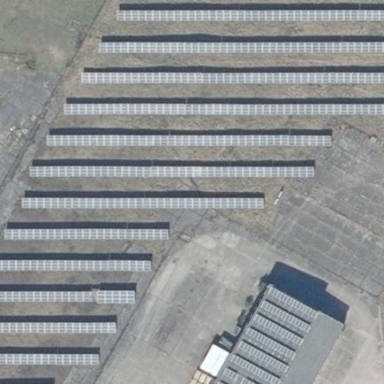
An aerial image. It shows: Solar power generator with photovoltaic panels.